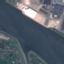
Land use / land cover: River